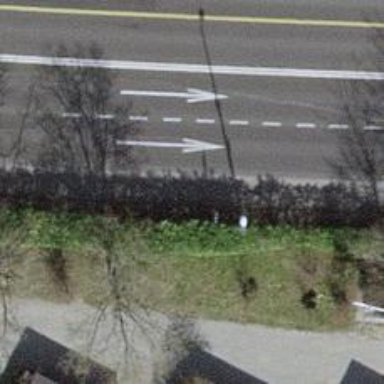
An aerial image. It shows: Asphalt sidewalk alongside asphalt cycleway.